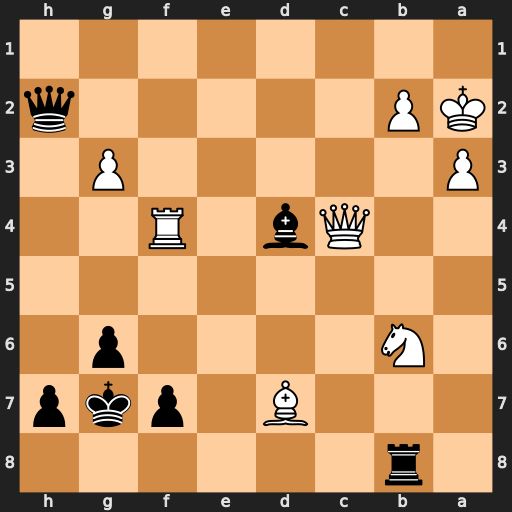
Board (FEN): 1r6/3B1pkp/1N4p1/8/2Qb1R2/P5P1/KP5q/8
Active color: b
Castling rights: -
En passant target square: -
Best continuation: Qxb2#